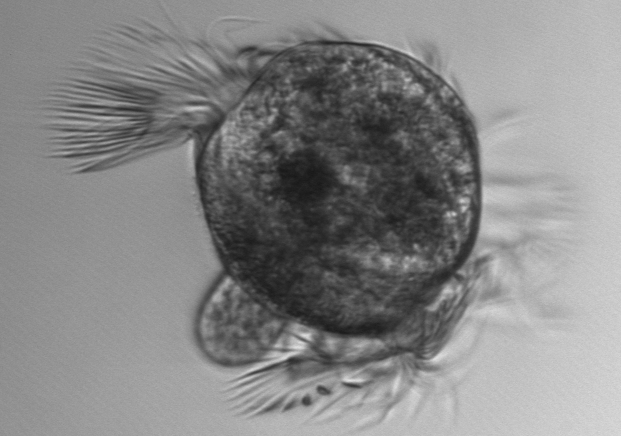
Label: Didinium